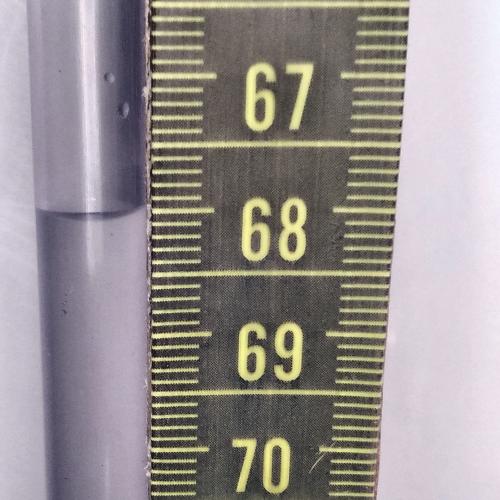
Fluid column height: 68.0 cm